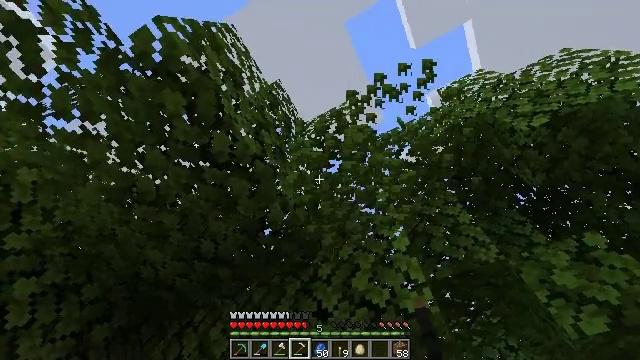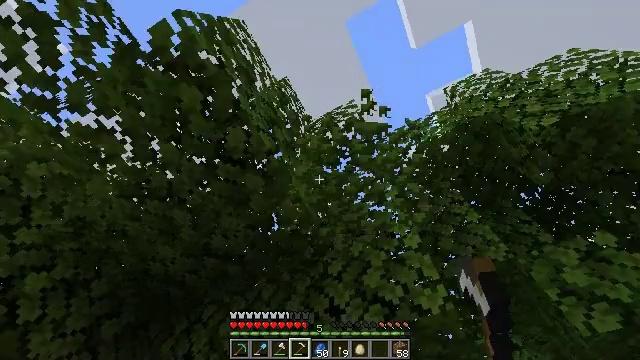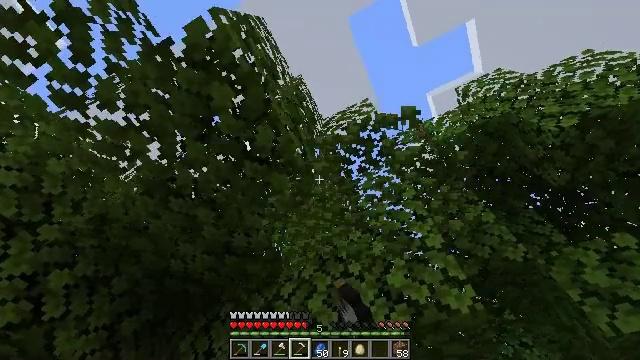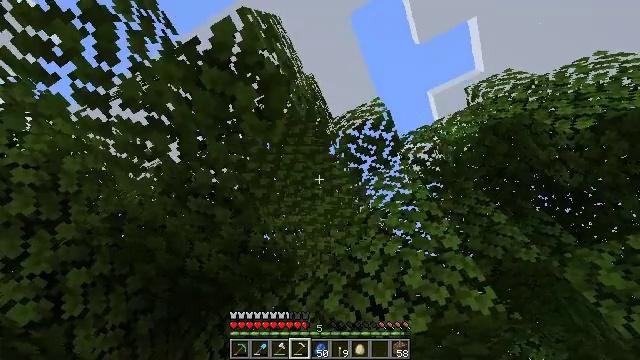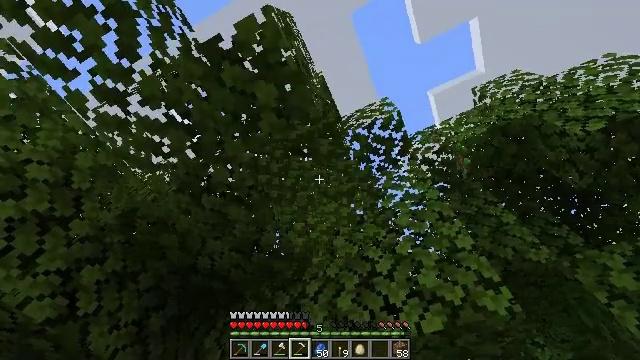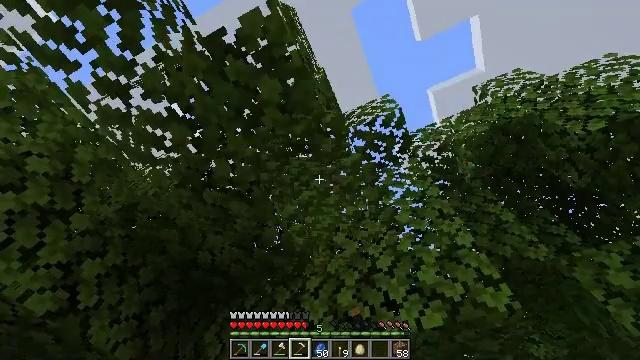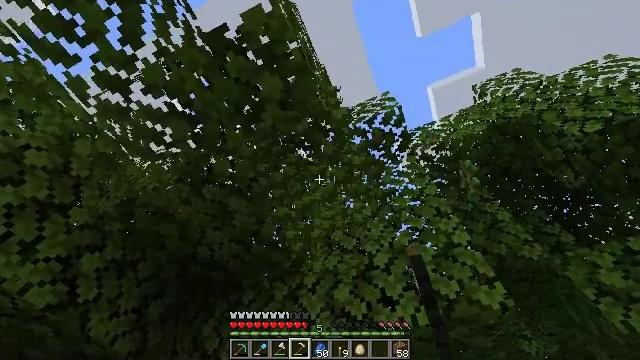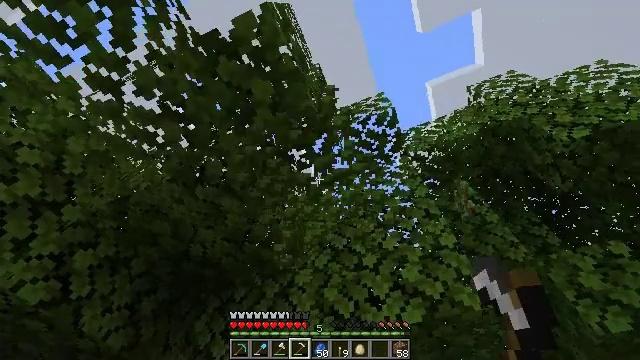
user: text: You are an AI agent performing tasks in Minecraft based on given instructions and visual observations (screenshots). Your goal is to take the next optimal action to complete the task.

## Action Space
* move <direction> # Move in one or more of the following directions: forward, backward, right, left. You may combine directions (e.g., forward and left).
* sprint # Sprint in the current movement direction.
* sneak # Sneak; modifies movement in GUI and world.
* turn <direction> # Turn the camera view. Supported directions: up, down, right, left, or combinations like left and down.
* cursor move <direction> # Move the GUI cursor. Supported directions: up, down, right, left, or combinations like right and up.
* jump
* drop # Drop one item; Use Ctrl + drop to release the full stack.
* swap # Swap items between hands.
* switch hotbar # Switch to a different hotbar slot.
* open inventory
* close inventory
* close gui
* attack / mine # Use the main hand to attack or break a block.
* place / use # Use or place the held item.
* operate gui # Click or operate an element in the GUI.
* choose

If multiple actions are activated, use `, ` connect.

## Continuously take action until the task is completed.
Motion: motion action
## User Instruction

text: Gather oak leaves by attacking.
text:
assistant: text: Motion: move left, attack / mine
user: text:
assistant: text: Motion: move left, attack / mine
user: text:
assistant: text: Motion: move left, attack / mine
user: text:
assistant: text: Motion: move left, attack / mine
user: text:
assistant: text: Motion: move left, attack / mine
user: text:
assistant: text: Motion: move back and move right, turn down, attack / mine
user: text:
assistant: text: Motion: move back and move right, turn right and down, attack / mine
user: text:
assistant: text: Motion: attack / mine